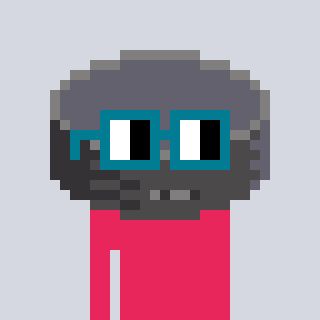
a pixel art character with square dark green glasses, a hockey puck-shaped head and a redpinkish-colored body on a cool background